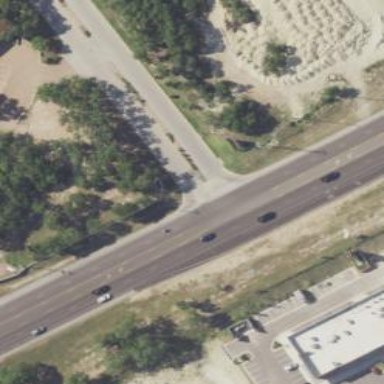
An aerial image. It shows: Trunk highway.